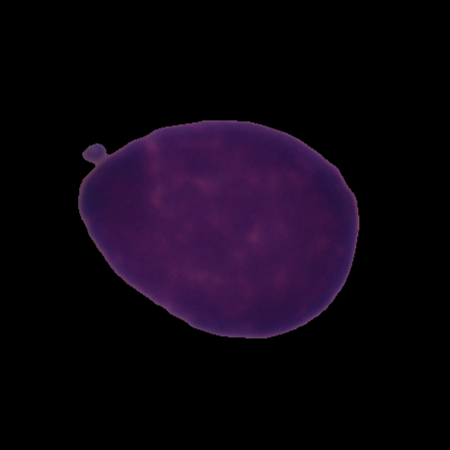
Label: healthy